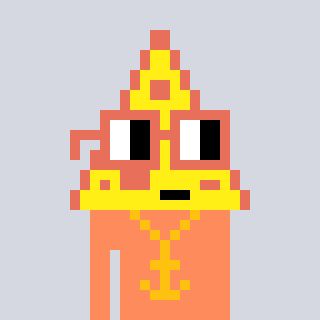
a pixel art character with square orange glasses, a pizza-shaped head and a peachy-colored body on a cool background